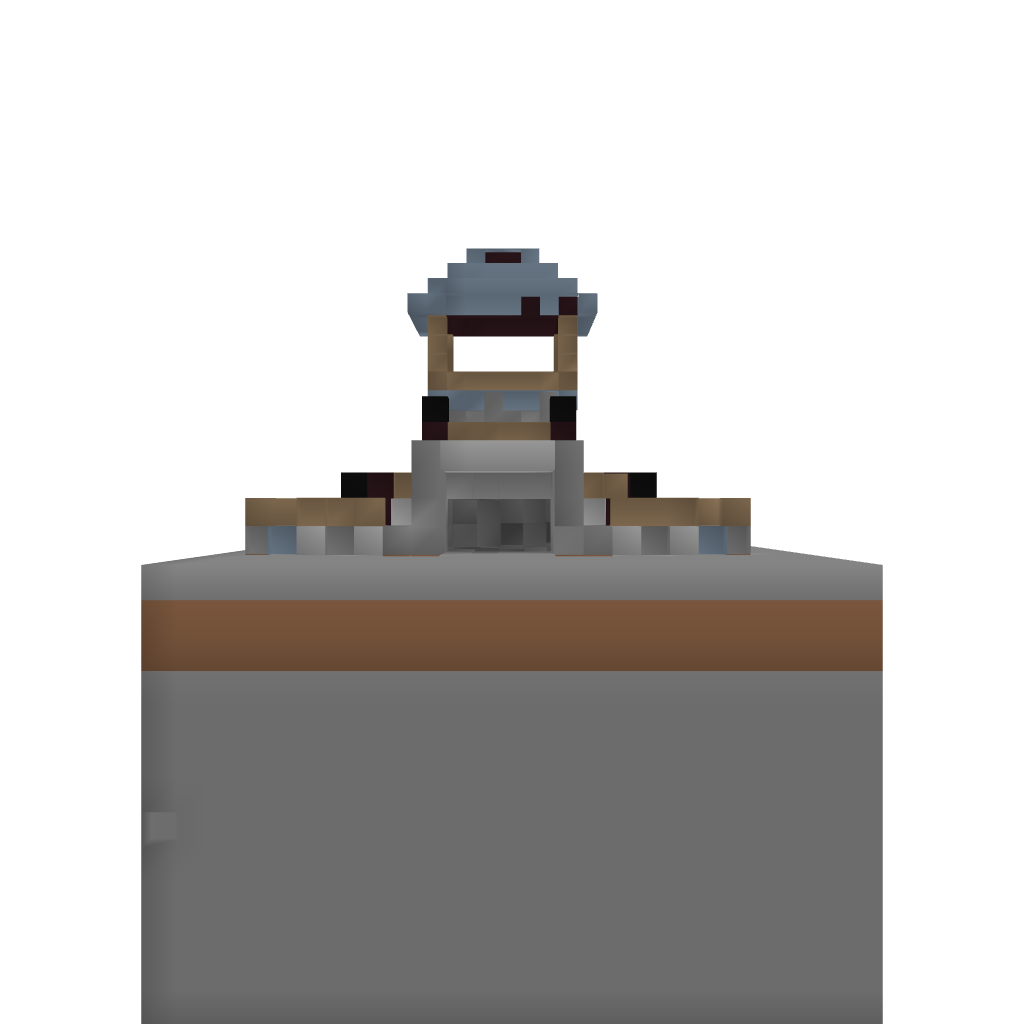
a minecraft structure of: Raptor cage